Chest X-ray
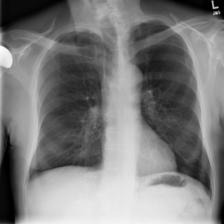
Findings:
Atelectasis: negative
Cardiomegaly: negative
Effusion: negative
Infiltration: negative
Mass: negative
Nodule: negative
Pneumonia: negative
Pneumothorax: negative
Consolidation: negative
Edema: negative
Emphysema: negative
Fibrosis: negative
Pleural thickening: negative
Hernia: negative